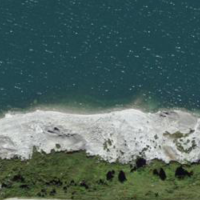
EUNIS habitat code: 14
Species observed at this site:
Parnassia palustris